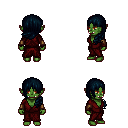
a pixel art fantasy rpg character, female body template, orc, green skin, red robe, teal pants, raven left-swept hairstyle, cloth bracers, four views (front, back, left, right), 2x2 character sprite sheet, small pixel art, hard edges, no anti-aliasing